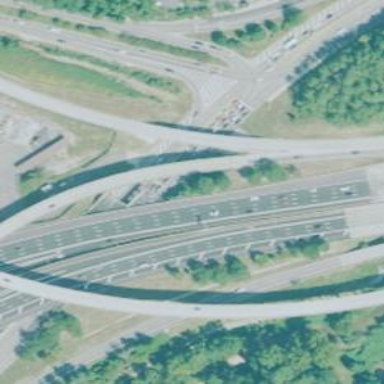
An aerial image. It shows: Motorway link bridge.